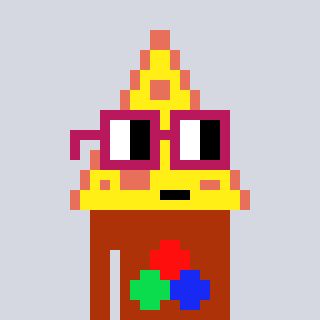
a pixel art character with square dark red glasses, a pizza-shaped head and a hotbrown-colored body on a cool background